Question: How can I build the white/green Container (shaped Polygons) with CSS / CSS3 ?

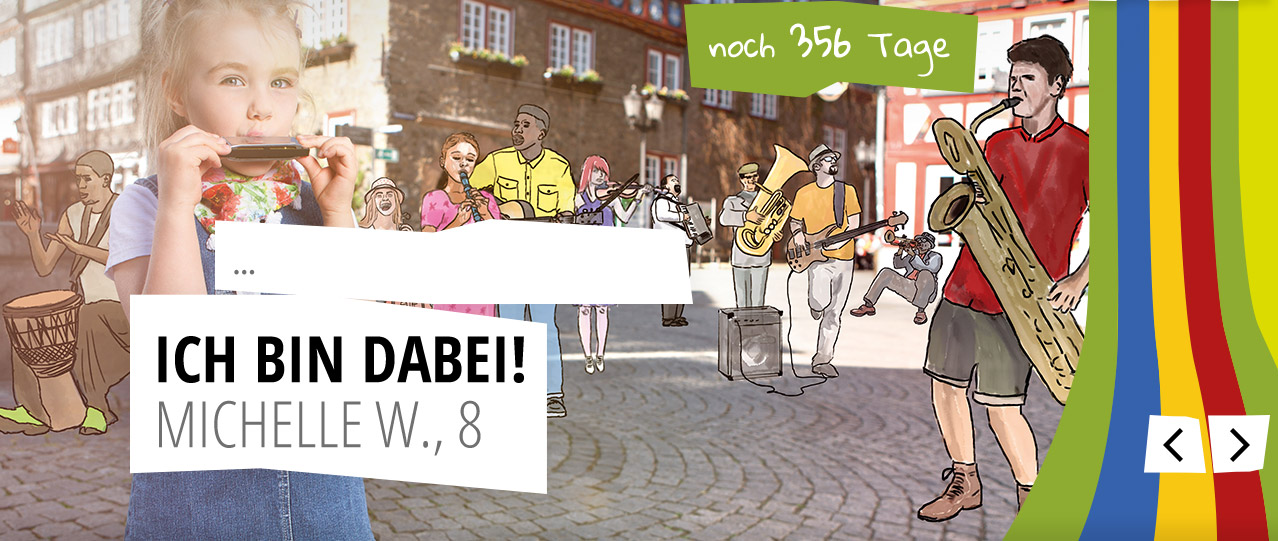
Answer: You could use a basic 'SVG' path
<URL>
'''
<svg width="300px" height="100px" version="1.1" xmlns="http://www.w3.org/2000/svg">
<path d="M5 5 L170 3 L295 15 L280 95 L130 80 L110 95 L20 85" stroke="transparent" fill="#8eab32"></path>
</svg>
'''
- 'Mx y'- 'Lx y''(x, y)'
(you can find further information about 'path' on <URL>
---
Result

Then you may add text or markup inside the SVG using the '<foreignObject>...</foreignObject>' element, e.g. suppose we need to insert a link
'''
<svg width="300px" height="100px" version="1.1" xmlns="http://www.w3.org/2000/svg">
<path d="..."></path>
<foreignObject width="100%" height="100%">
<a href="#">noch 356 tage</a>
</foreignObject>
</svg>
'''
along with some basic CSS
'''
svg {
line-height: 100px;
text-align: center;
}
svg a {
color: #fff;
font: 36px "Indie Flower";
text-decoration: none;
}
'''
the final result is <URL>
---

and you can even apply some 'CSS' transformation to the 'SVG' element itself, e.g.
'''
svg {
transform: scale(.6) rotateZ(-2deg);
}
'''
so it can look as in your example.